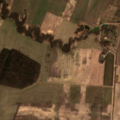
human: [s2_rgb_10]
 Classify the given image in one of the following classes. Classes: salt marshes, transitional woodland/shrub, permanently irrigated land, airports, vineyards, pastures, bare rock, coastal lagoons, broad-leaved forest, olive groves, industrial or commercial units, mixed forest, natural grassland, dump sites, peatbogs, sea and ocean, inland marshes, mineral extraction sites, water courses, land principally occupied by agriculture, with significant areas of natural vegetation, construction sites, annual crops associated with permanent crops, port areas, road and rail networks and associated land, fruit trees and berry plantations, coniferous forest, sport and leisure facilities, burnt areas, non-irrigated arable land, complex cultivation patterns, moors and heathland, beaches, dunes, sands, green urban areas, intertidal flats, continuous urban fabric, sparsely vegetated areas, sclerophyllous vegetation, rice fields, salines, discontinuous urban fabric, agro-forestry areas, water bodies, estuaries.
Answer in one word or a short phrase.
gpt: non-irrigated arable land, land principally occupied by agriculture, with significant areas of natural vegetation